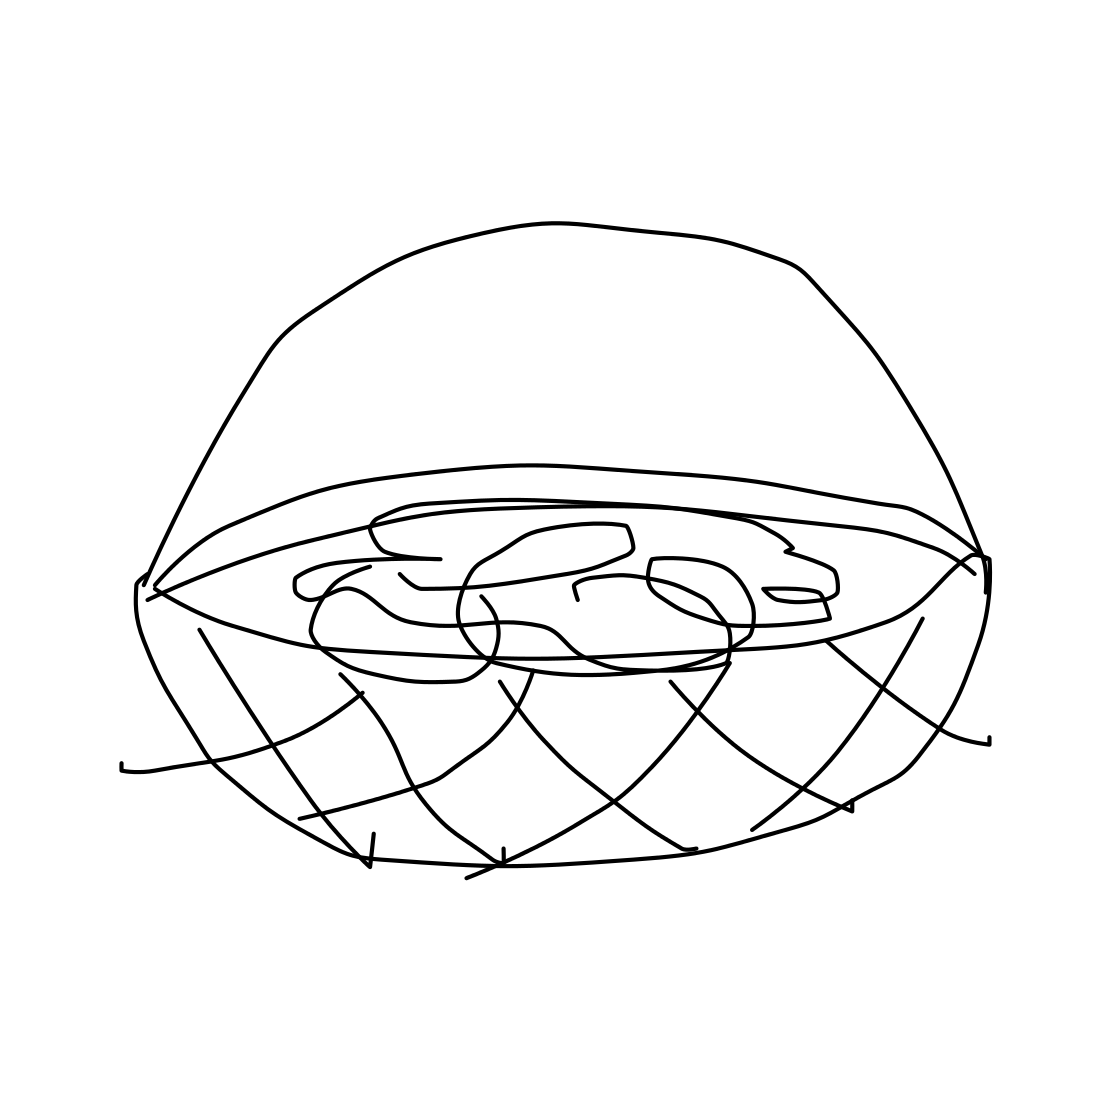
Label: basket